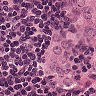
Metastatic tissue present: yes